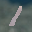
Label: 1